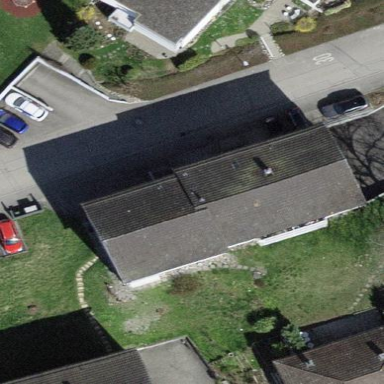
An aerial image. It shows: Building with tile roof.